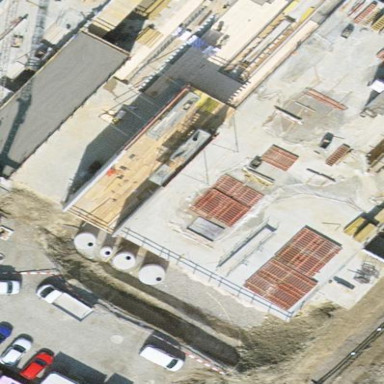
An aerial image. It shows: Commercial building with flat roof.